Aerial crown-view tile of a tropical tree (Barro Colorado Island, Panama), acquired 20241112:
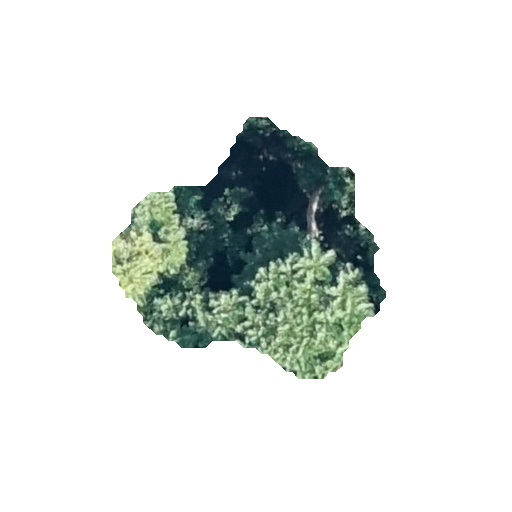
Species: Jacaranda copaia
GBIF accepted scientific name: Jacaranda copaia
Crown area: 69.708 m²